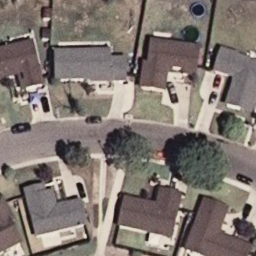
Label: residential